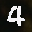
Label: 4